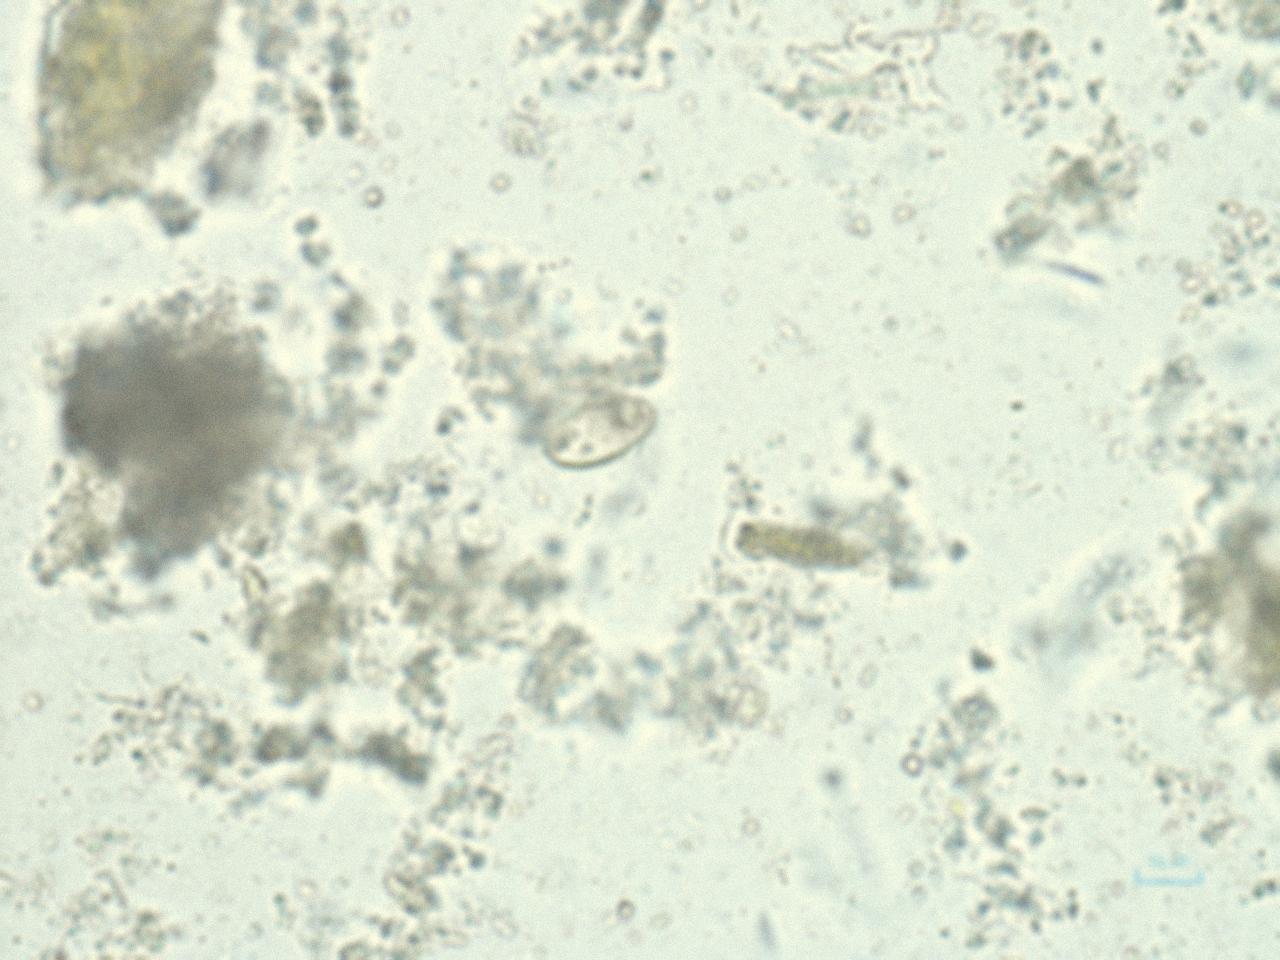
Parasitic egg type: Opisthorchis viverrine